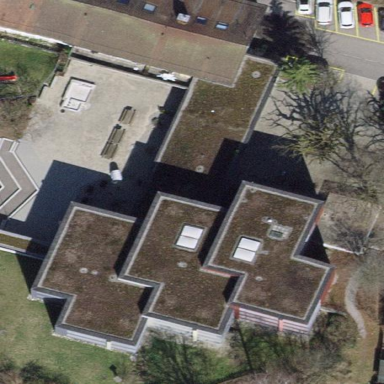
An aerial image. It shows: School building.